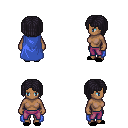
a pixel art fantasy rpg character, female body template, human, dark skin, blue cape, magenta pants, raven pageboy hairstyle, black slippers, four views (front, back, left, right), 2x2 character sprite sheet, small pixel art, hard edges, no anti-aliasing